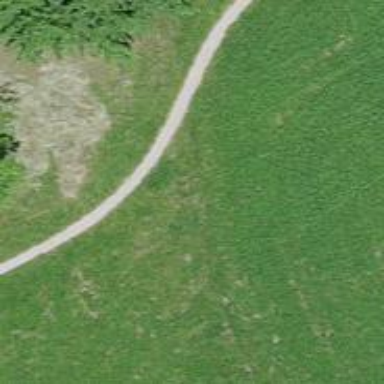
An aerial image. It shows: Fine gravel path with excellent trail visibility.